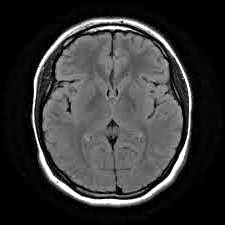
Label: notumor